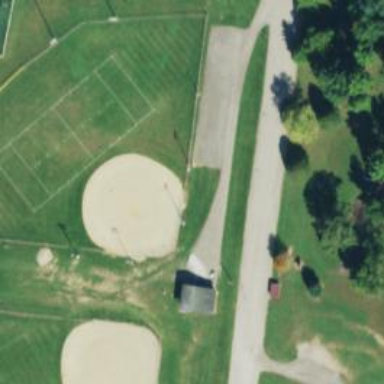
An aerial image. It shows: Baseball pitch for leisure and sports activities.